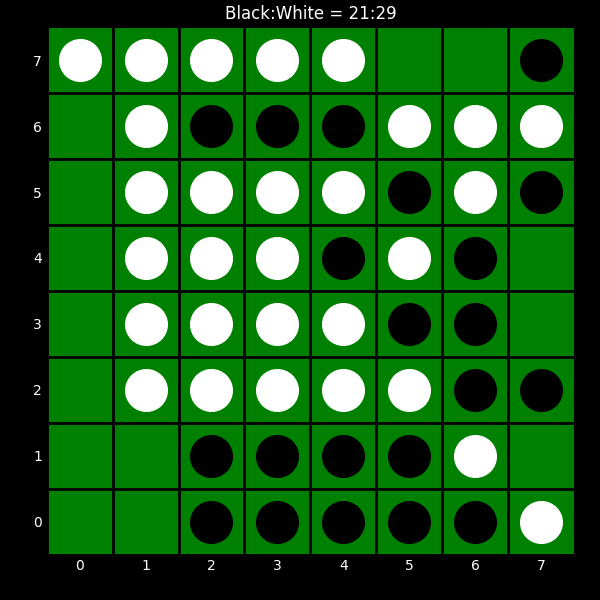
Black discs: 21
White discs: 29